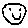
Label: smiley face